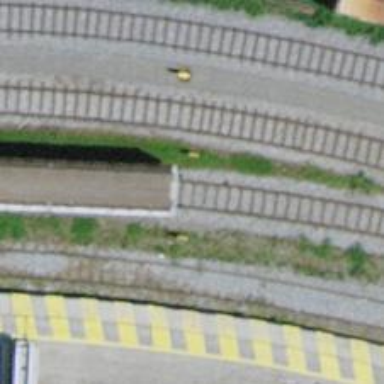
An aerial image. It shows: Single-track railway spur.